Interaction volume radius: 10 \u00c5
Interaction volume height: 15 \u00c5
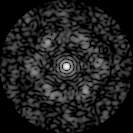
Disorder parameter: 0.7064